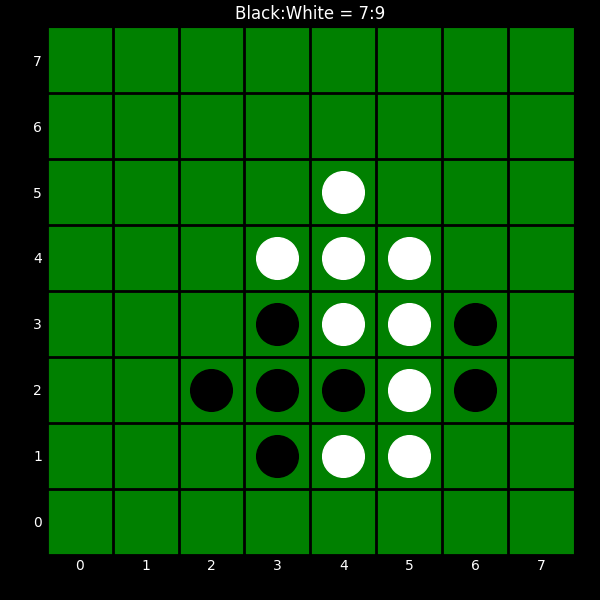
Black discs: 7
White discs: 9